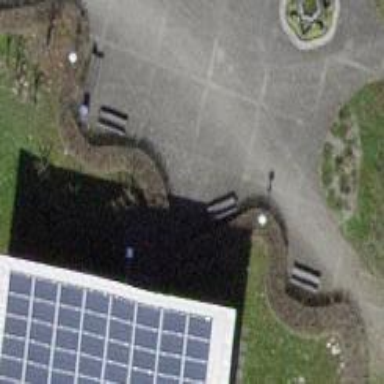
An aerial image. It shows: Bench.